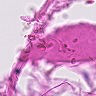
Metastatic tissue present: no